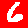
Digit: 6